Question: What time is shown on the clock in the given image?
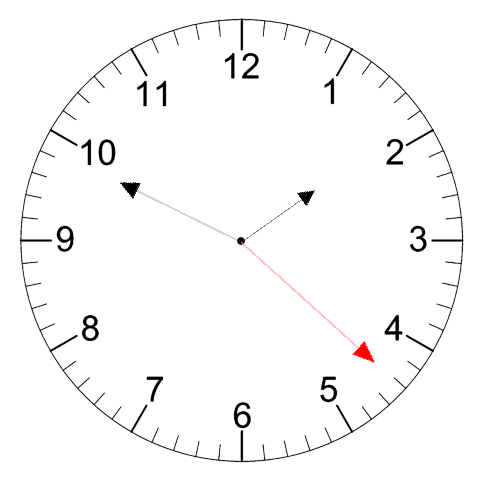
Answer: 01:49:22